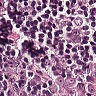
Metastatic tissue present: yes